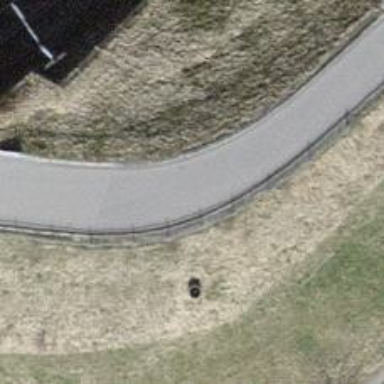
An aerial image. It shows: Paved track road with grade1 track type.